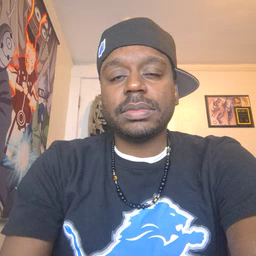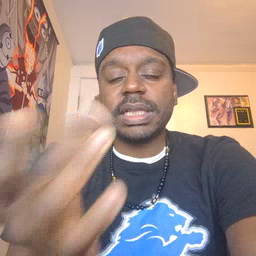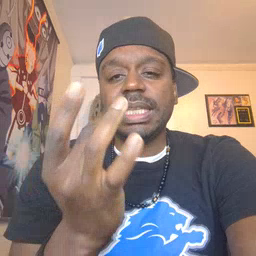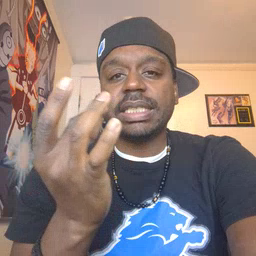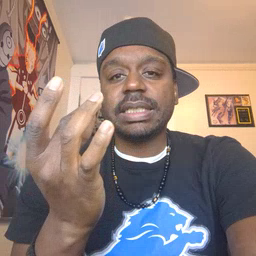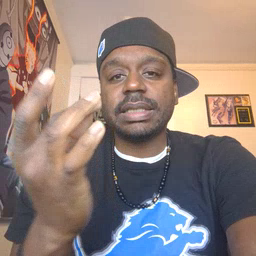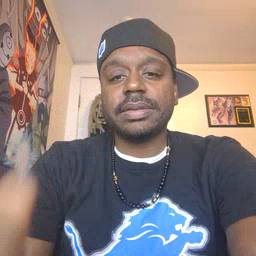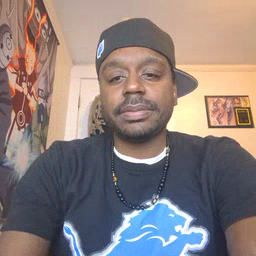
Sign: sticky